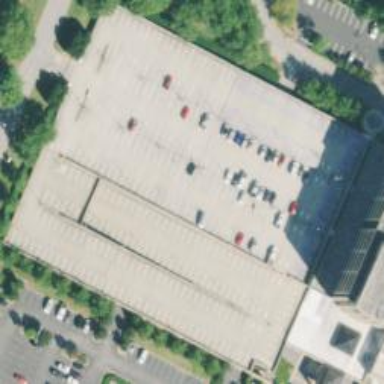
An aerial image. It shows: Multi-storey parking building.